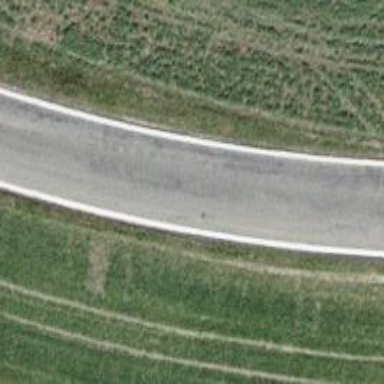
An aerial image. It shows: Tertiary road with asphalt surface.